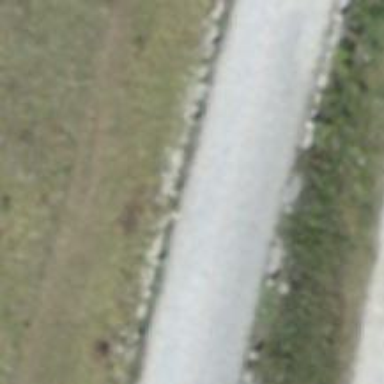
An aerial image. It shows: Secondary road with sett surface.